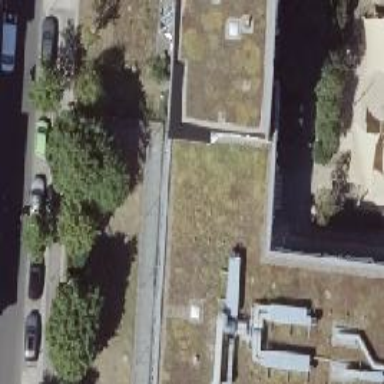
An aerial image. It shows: Kindergarten.